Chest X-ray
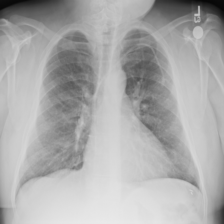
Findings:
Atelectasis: negative
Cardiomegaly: positive
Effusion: negative
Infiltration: negative
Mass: negative
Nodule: negative
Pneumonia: negative
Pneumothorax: negative
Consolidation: negative
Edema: negative
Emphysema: negative
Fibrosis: negative
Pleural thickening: negative
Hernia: negative